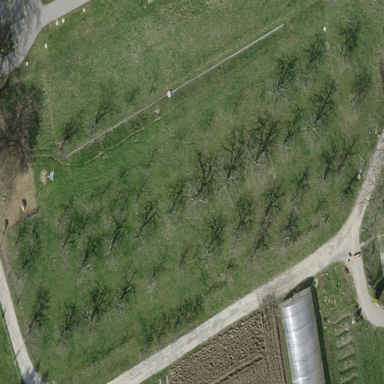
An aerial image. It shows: Orchard.